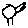
Label: bird